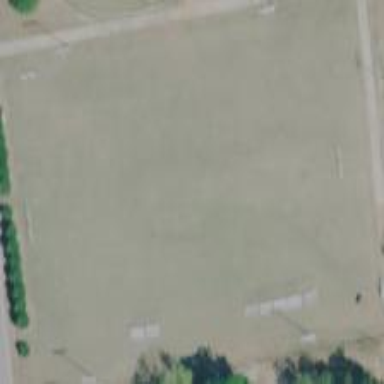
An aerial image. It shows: Soccer pitch designated for leisure and sports activities.